Question: I'm trying to use 'SwitchCompat' in Android Studio, I put this in build.gradle:
'''
compile 'com.android.support:appcompat-v7:21.+'
'''
but the thumb is not centered with the slider.

and this is my xml:
'''
<android.support.v7.widget.SwitchCompat
android:id="@+id/allarme"
android:layout_width="wrap_content"
android:layout_height="wrap_content"
android:layout_marginBottom="5dp"
android:layout_gravity="right" />
'''
Can you please help me?
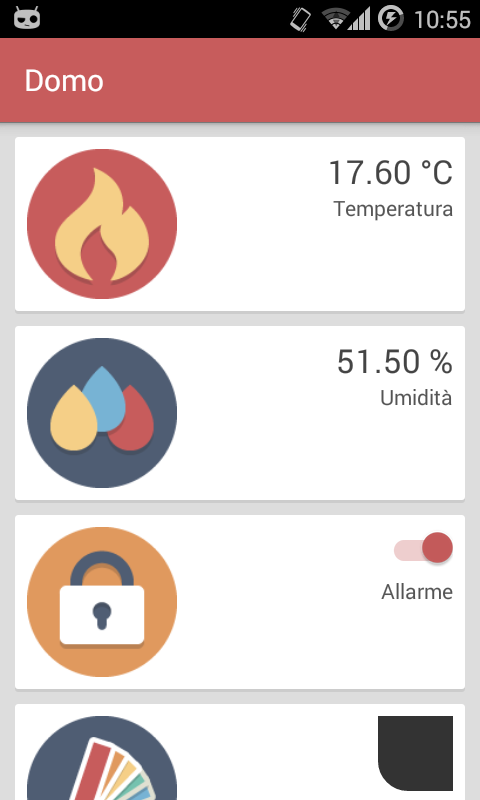
Answer: I finally found the problem: there is a bug in appcompat (v21.0.3 at the moment) that afflict hdpi devices.
More there: <URL>
workaround:
copy this file in res/drawable-hdpi of your app: <URL>